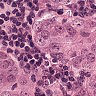
Metastatic tissue present: yes